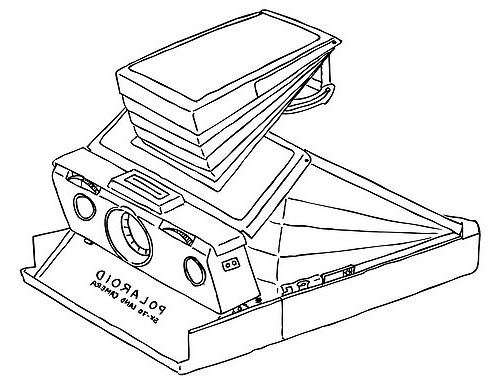
Label: Polaroid camera, Polaroid Land camera